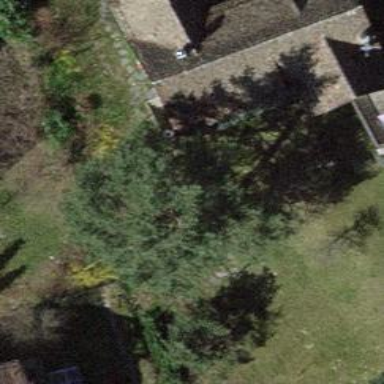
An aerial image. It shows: Detached building with gabled roof.